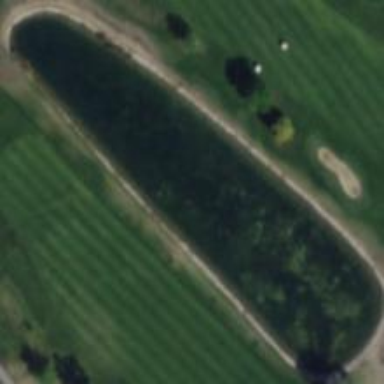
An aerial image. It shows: Water hazard in golf course. The hazard is natural water feature.